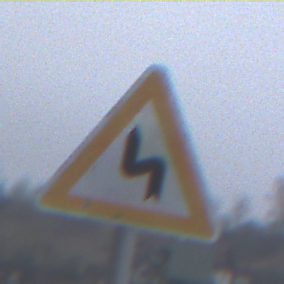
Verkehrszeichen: DoppelkurveZunaechstLinks
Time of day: MorningAfternoon
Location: Outdoor (Suburban)
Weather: Overcast
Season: NotSpecified
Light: Natural